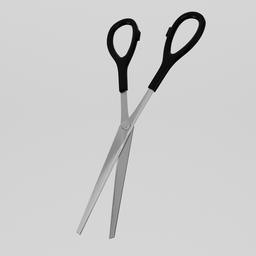
Label: tools